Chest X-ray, PA view. Patient: 27 years old, sex F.
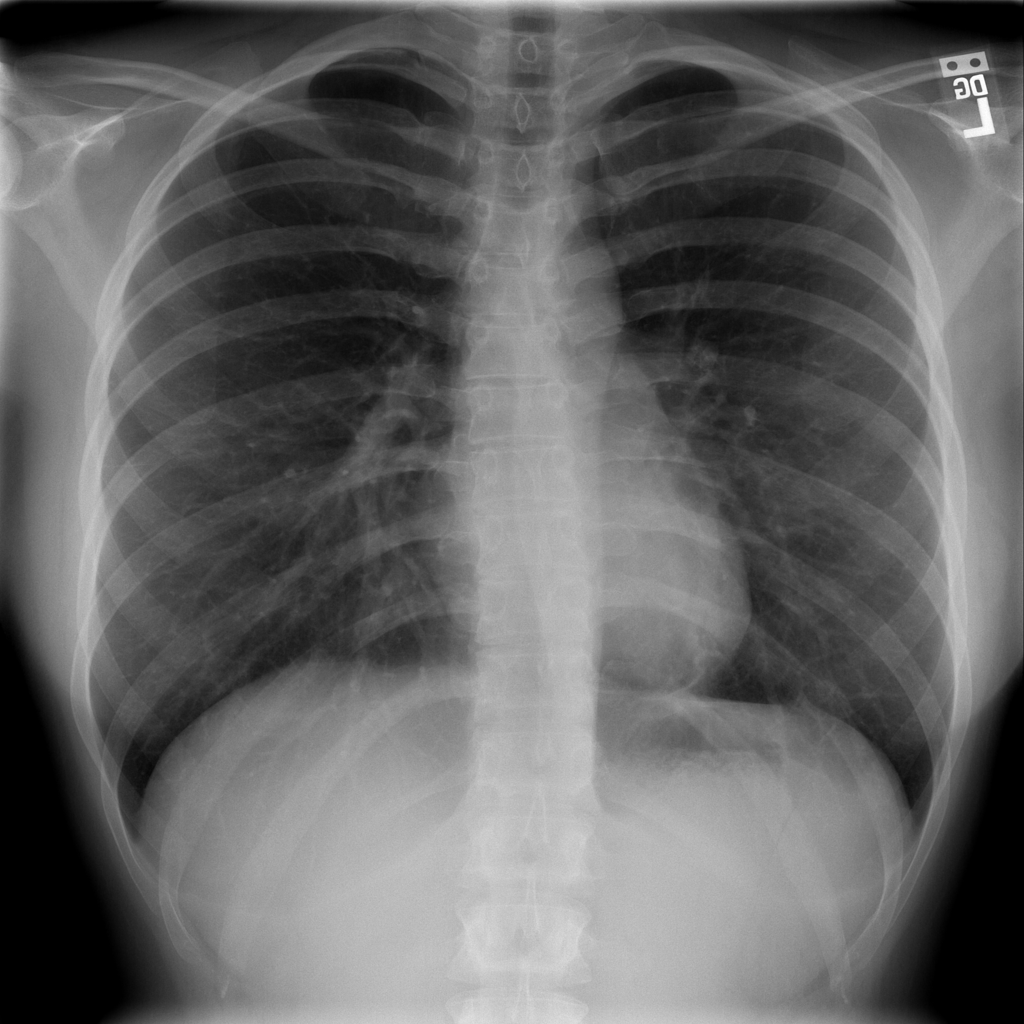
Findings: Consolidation